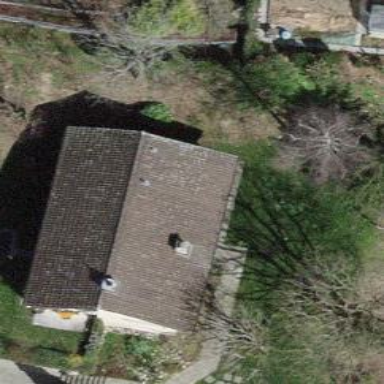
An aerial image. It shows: Simple house.